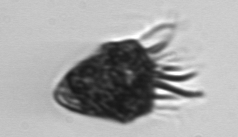
Label: Strombidium_morphotype2